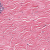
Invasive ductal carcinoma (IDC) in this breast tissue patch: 0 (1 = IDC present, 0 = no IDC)